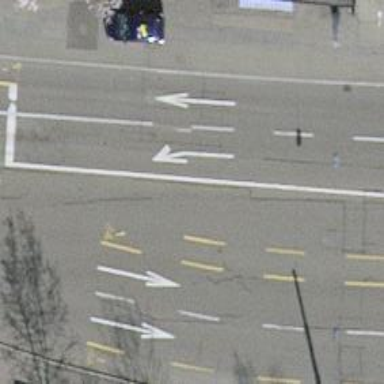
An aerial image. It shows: Secondary road with asphalt surface. Both sides of the road have sidewalks and there is cycle lane on the left.